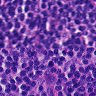
Metastatic tissue present: no